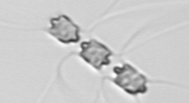
Label: Chaetoceros_didymus